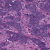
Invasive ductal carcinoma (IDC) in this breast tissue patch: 0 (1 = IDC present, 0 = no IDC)